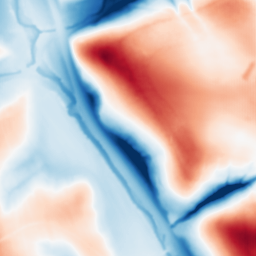
Category: multiscale
Decomposition family: dog_multiscale
Decomposition parameters: sigma_ratio: 2
n_scales: 5
base_sigma: 1
Upsampling method: fft_zeropad
Upsampling parameters: scale: 4
Upsampling scale: 4